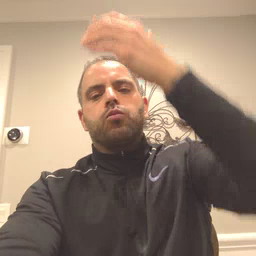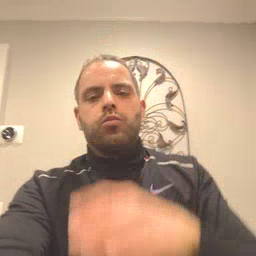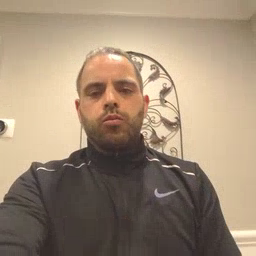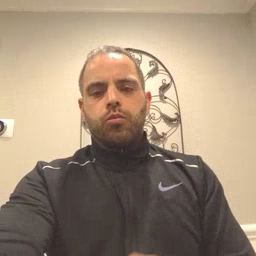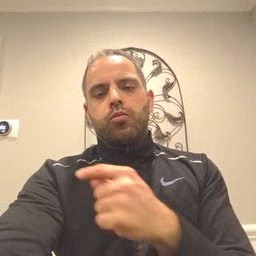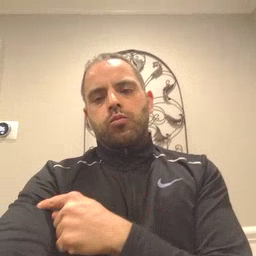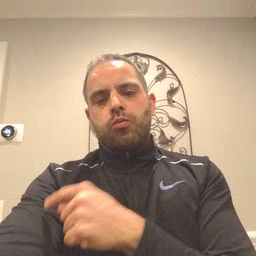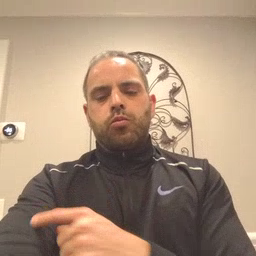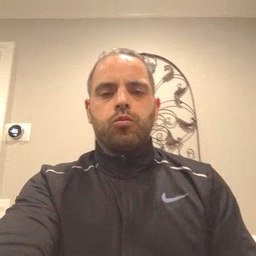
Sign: arm